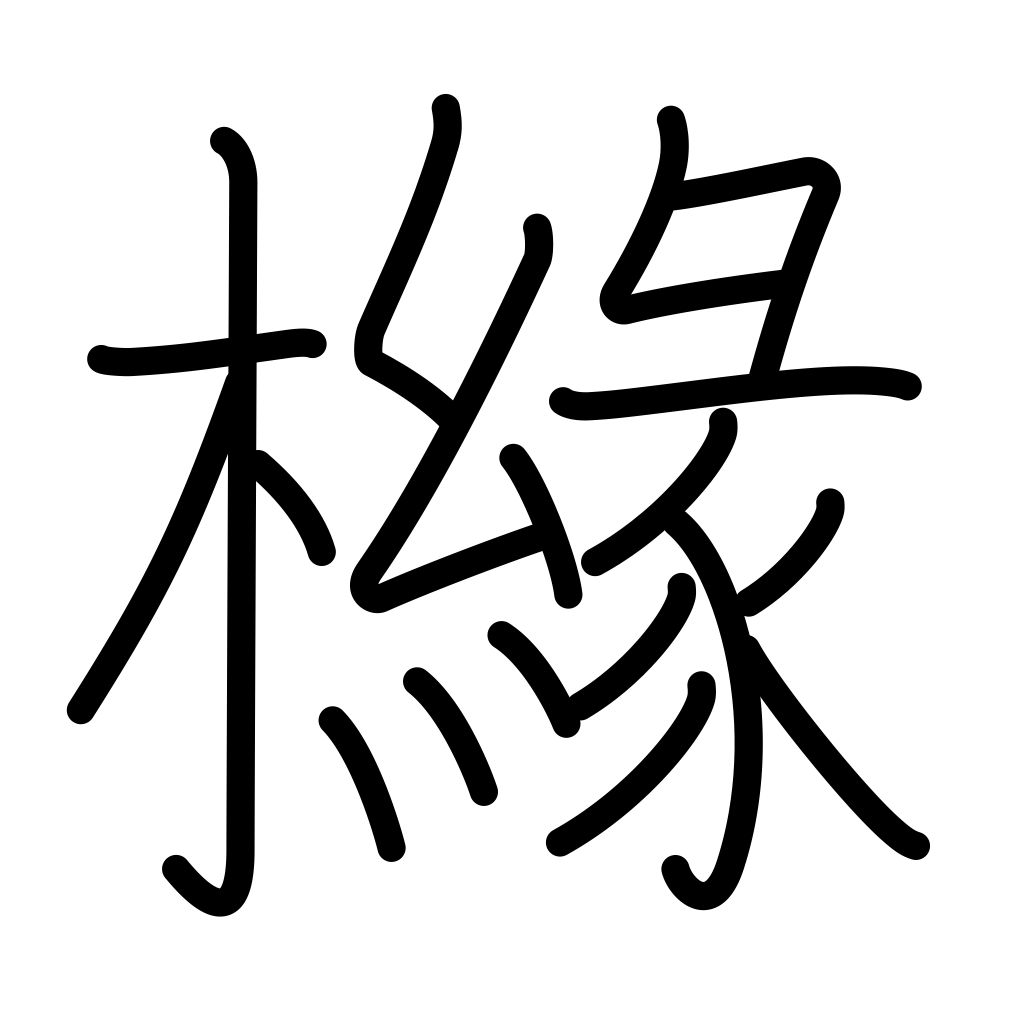
Meaning: kind of lemon tree